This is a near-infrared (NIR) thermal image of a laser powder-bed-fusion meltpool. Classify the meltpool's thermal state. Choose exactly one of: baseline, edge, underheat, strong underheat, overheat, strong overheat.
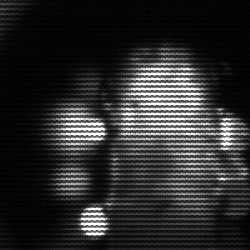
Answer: strong underheat